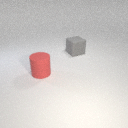
large gray rubber cube to the right of large red rubber cylinder